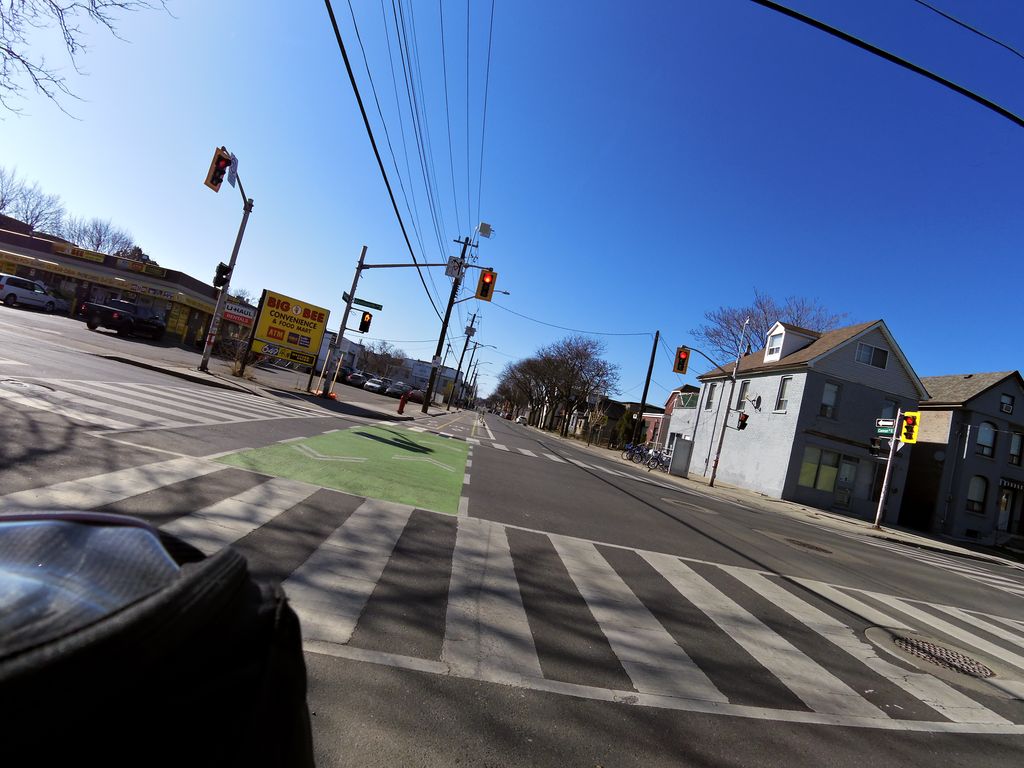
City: hamilton